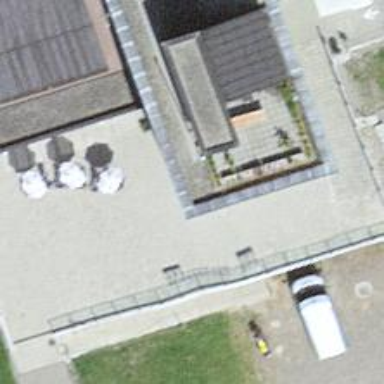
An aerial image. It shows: Pub.